Question: OK, let's say I have this image:

In my Java game, I use a cropping method which crops each monster of 32x32 pixels and thus puts in 'monster[0]' onwards. Anyways, in PHP, is there some way I can do this? Like crop an image and go from there?
Any help would be appreciated.
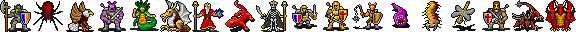
Answer: You can use 'imagecreatefromgif()' with PHP where you can create a new image on the fly by giving specific x and y positions. Rather than just me copy/pasting the code, here is the link to the documentation.
<URL>
You can also use different variations of 'imagecreatefromgif()' such as 'imagecreatefromjpeg()' or 'imagecreatefrompng()' etc
All are linked to on the PHP documentation page as well as more examples in the comments.